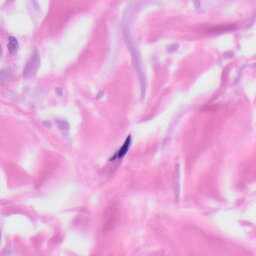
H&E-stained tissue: Skin